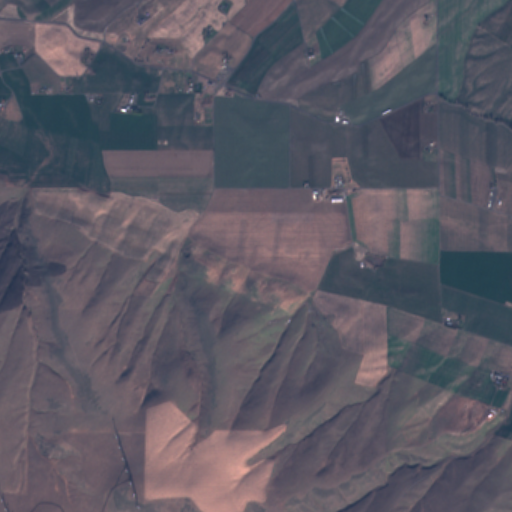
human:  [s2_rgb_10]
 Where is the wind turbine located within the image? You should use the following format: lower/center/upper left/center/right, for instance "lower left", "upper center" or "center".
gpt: The wind turbine is located in the lower left of the image.
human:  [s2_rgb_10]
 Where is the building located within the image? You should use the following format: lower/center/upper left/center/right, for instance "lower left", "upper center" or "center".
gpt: The building is located in the upper left of the image.
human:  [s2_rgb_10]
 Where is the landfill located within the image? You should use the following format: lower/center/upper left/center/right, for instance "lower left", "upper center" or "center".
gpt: There is no landfill in the image.